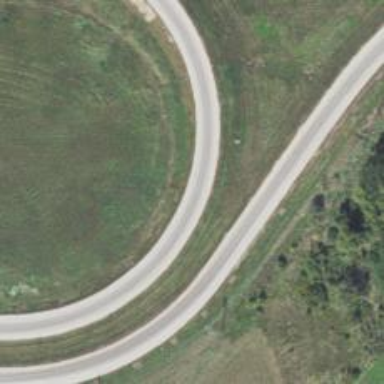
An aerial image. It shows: Trunk link highway.